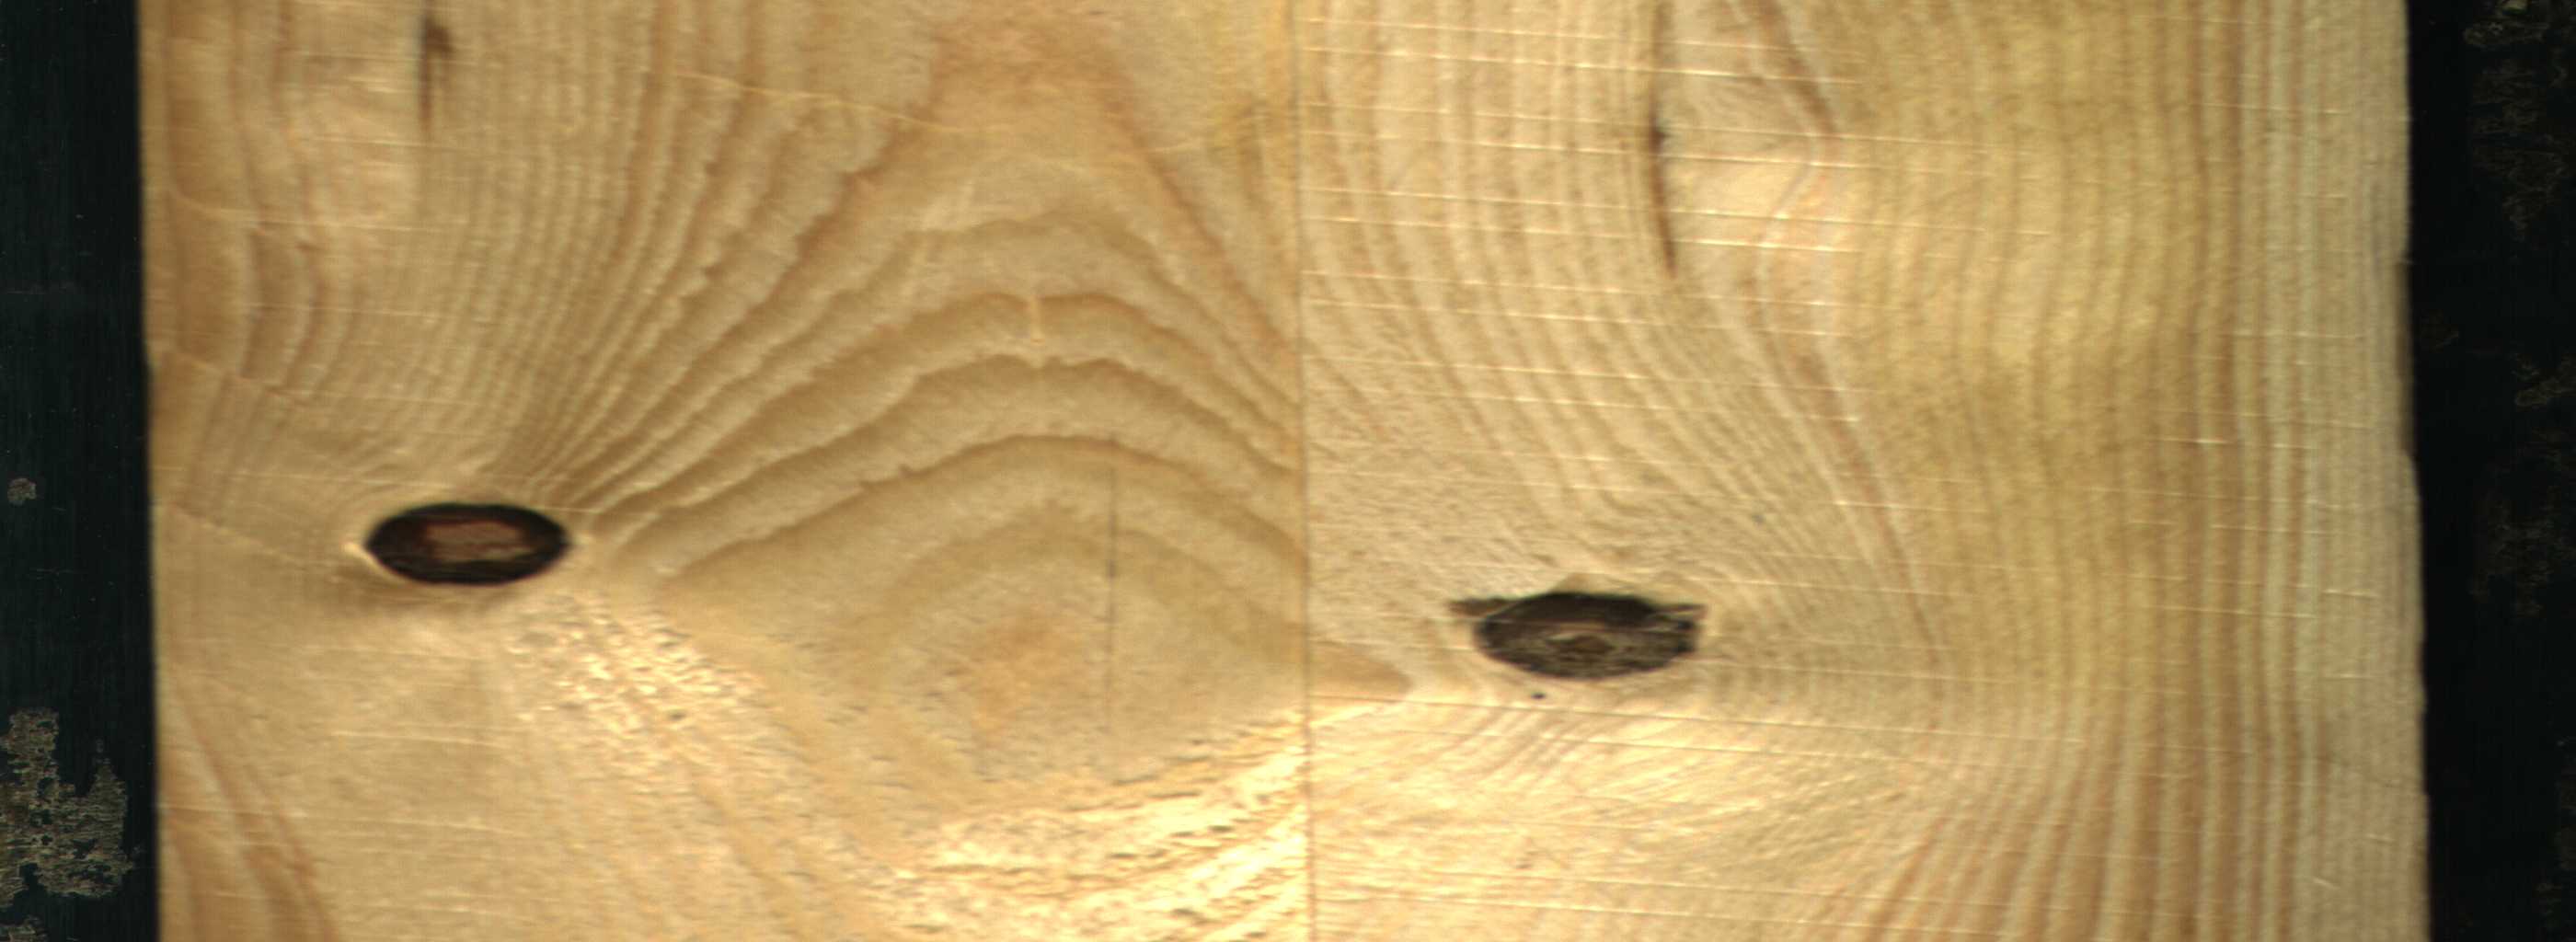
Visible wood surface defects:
resin
resin
Dead_Knot
Dead_Knot